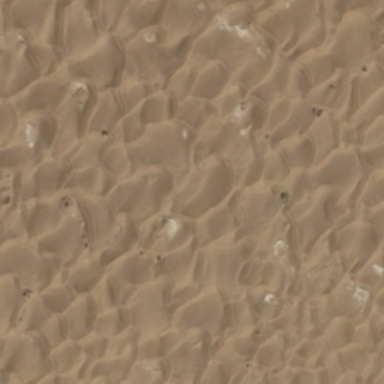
Many ripples like fish scales are in a piece of yellow desert .